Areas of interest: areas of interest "Golden Phoenix Fragrant River Garden"
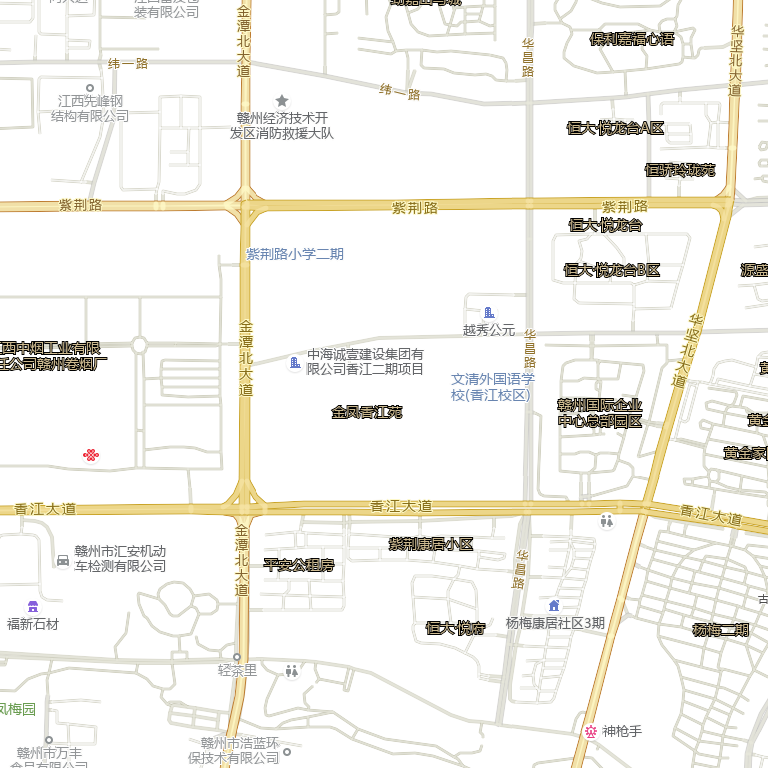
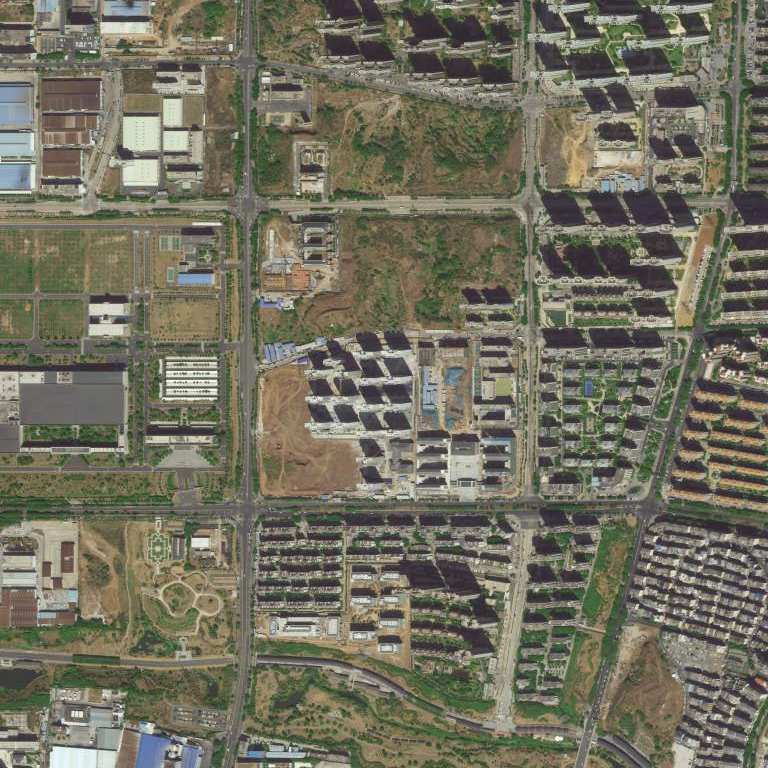